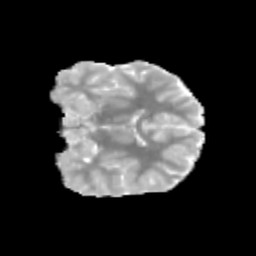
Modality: MD
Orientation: coronal
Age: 9
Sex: male
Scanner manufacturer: siemens
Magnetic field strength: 3 T
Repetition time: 3.8 s
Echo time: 0.07 s